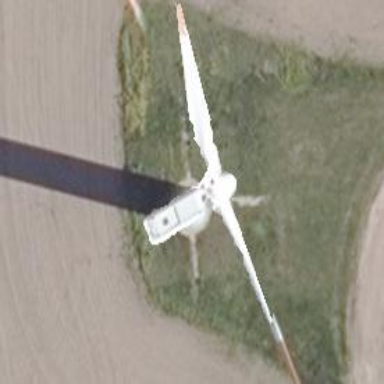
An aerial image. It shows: Wind-powered generator.